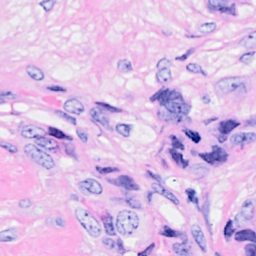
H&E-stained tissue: Breast